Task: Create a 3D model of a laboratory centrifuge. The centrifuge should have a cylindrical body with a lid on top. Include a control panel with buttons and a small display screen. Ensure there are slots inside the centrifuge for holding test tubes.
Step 100:
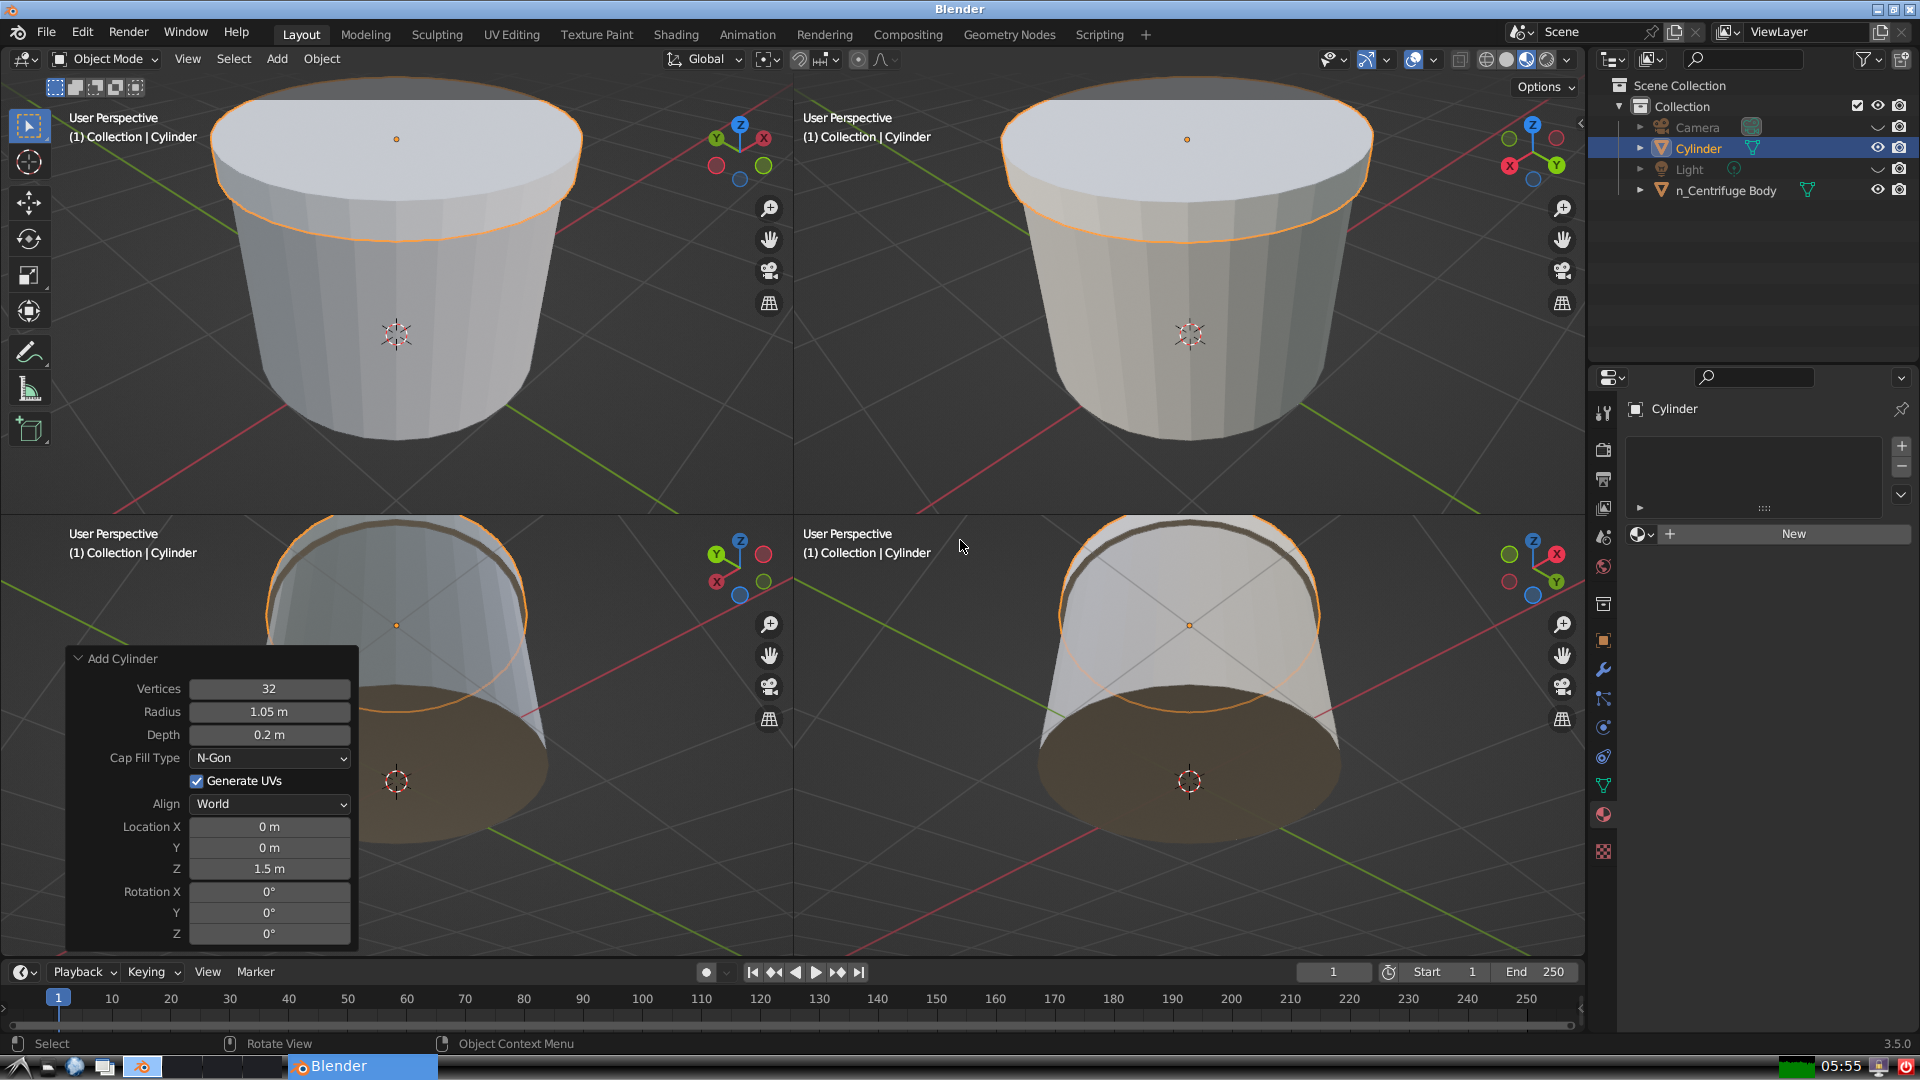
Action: {"key_press": ['Ctrl, Home']}